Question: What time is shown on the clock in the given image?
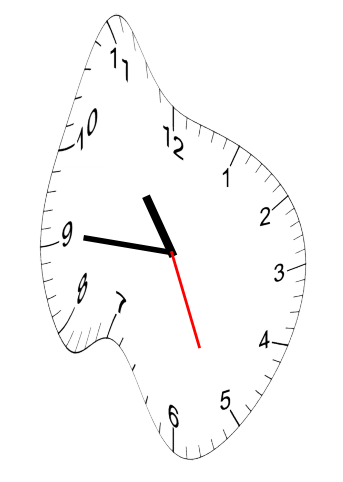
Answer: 10:45:26